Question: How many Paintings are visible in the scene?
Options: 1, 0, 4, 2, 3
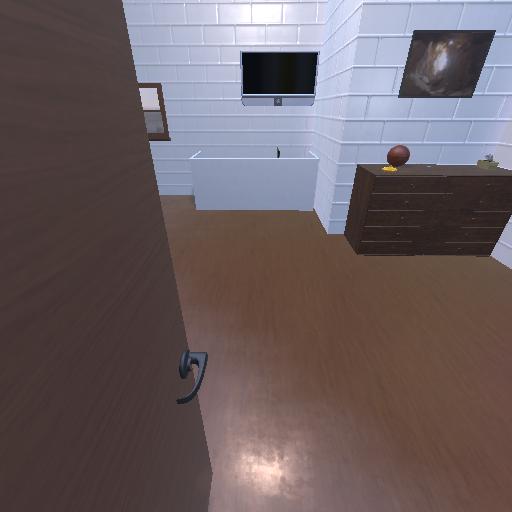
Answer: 1